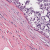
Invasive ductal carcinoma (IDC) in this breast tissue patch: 0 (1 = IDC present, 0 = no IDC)